Interaction volume radius: 5 \u00c5
Interaction volume height: 15 \u00c5
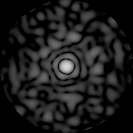
Disorder parameter: 0.8772